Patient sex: F
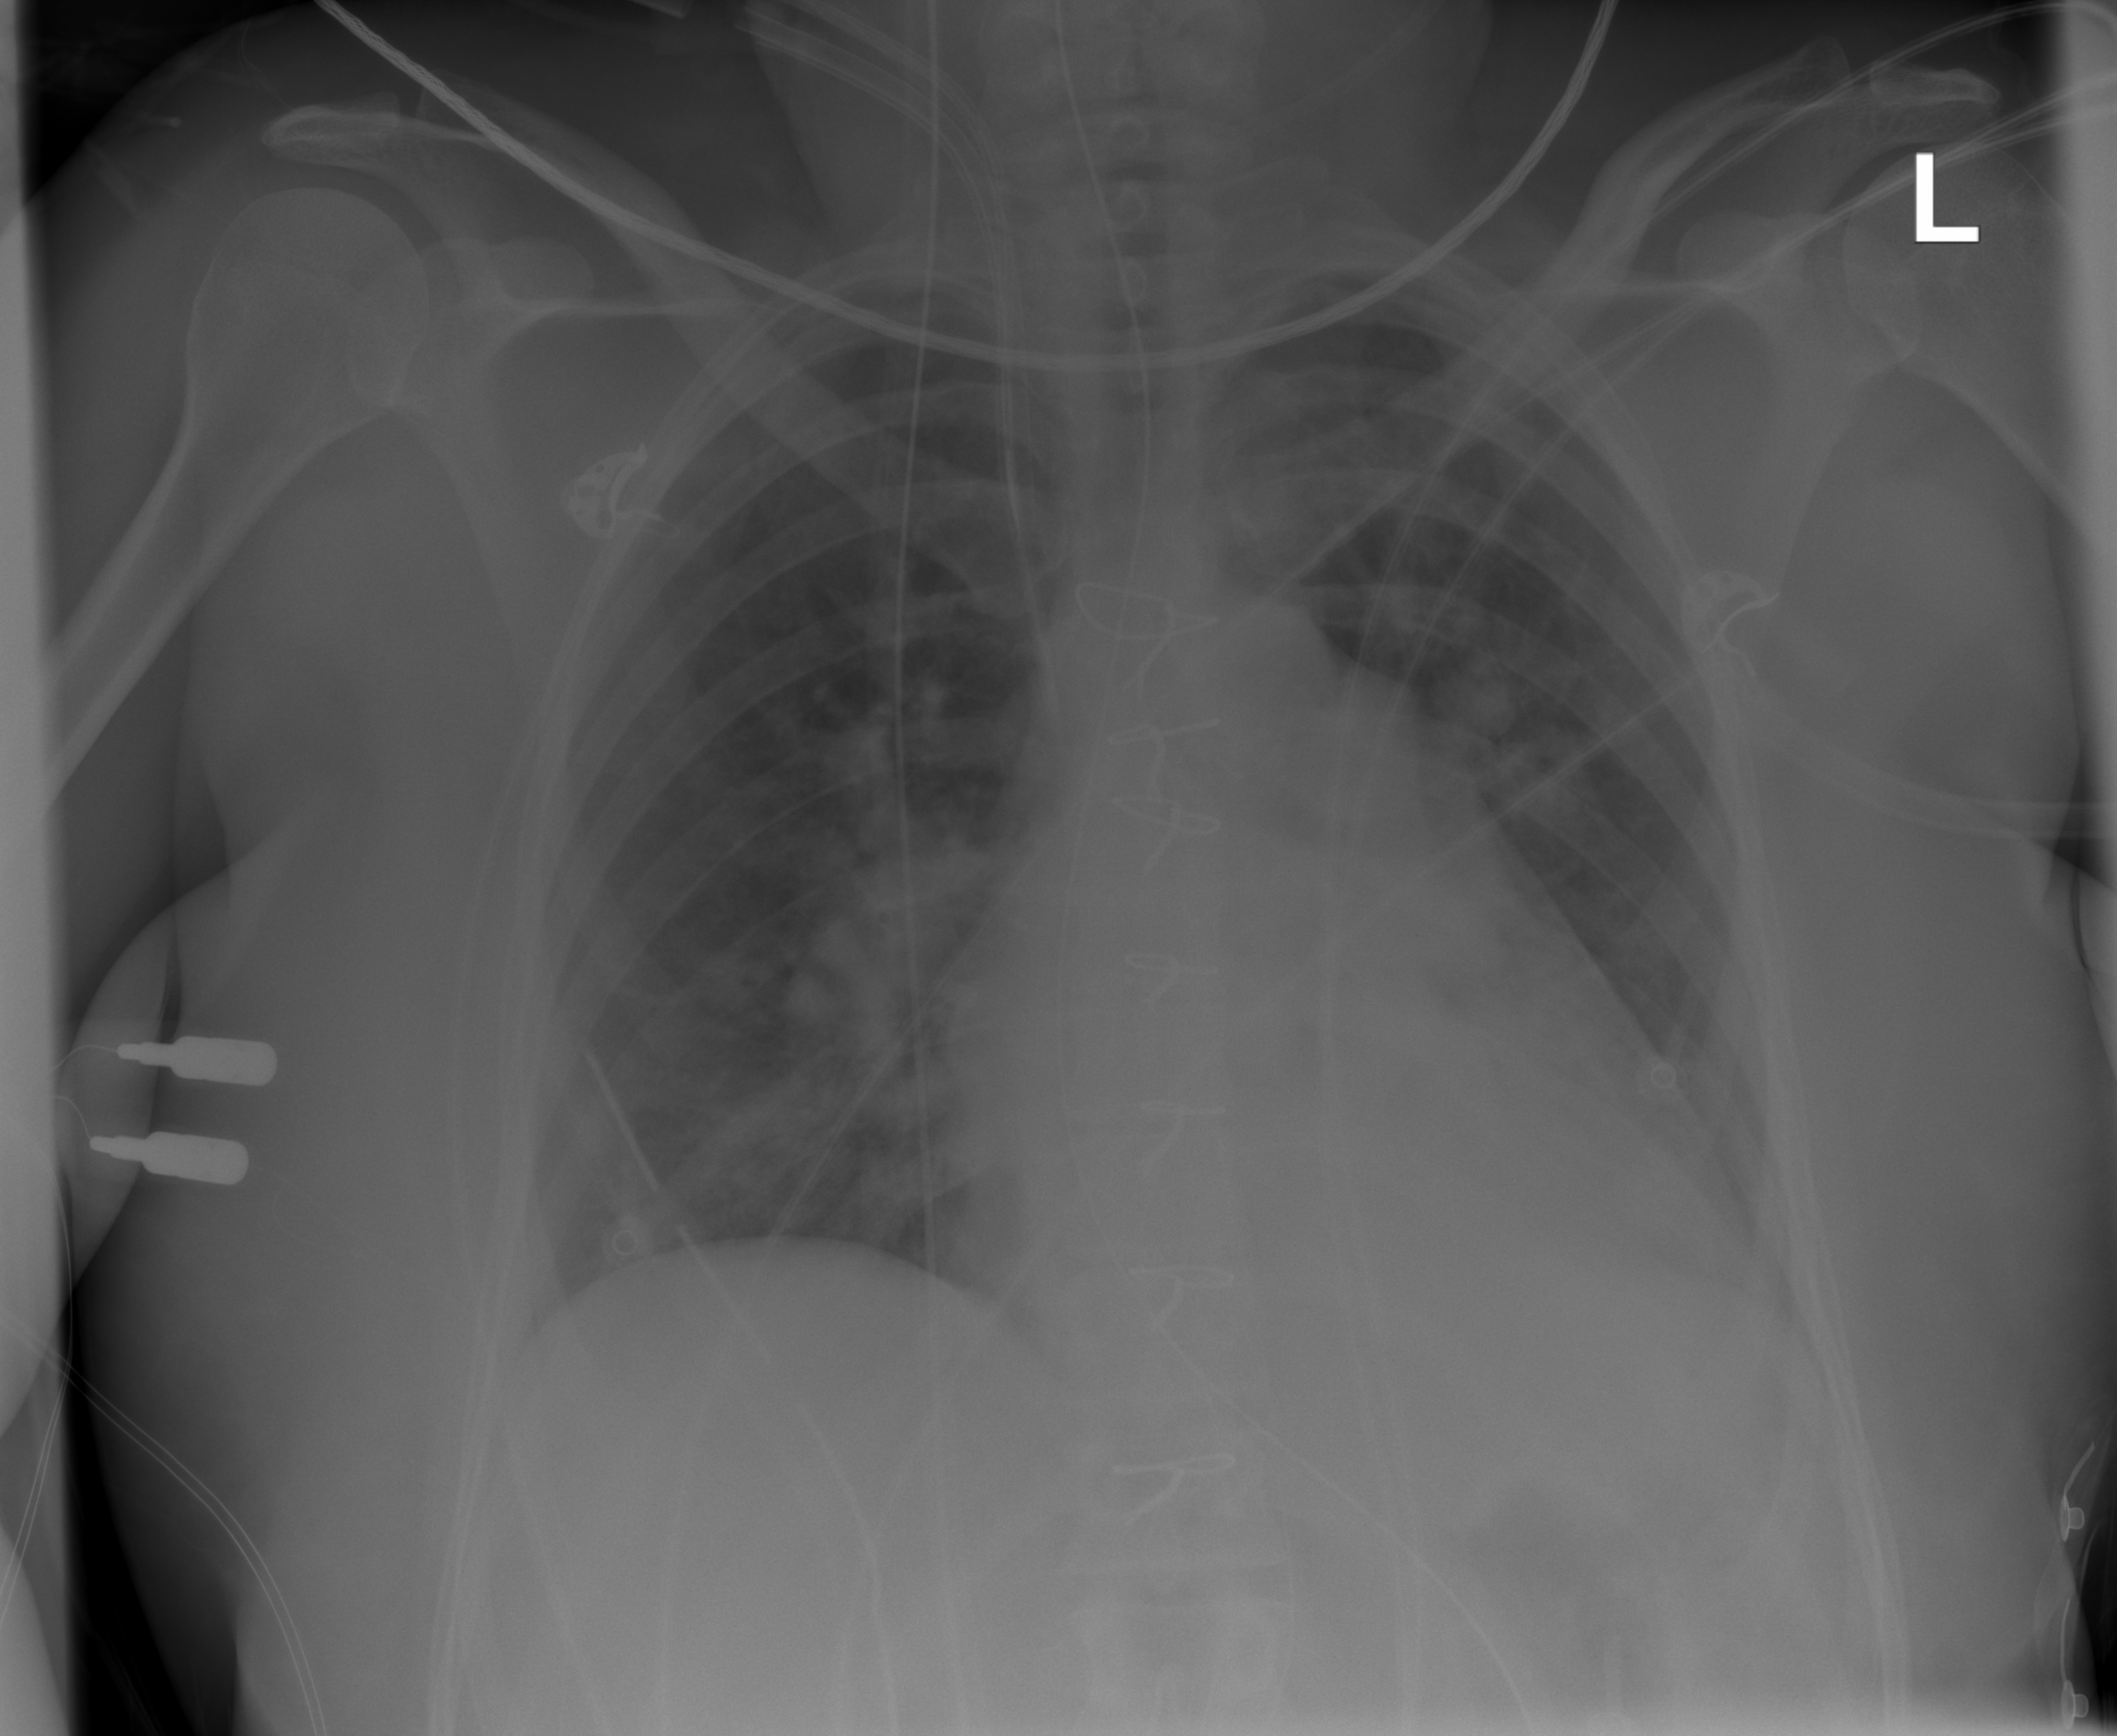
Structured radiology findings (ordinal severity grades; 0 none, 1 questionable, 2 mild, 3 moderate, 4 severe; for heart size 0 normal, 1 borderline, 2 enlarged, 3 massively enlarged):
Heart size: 2
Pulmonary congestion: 2
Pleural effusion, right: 0
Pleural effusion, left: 0
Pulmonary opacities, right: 0
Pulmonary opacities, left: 0
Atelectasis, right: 0
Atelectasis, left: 0